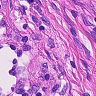
Metastatic tissue present: no